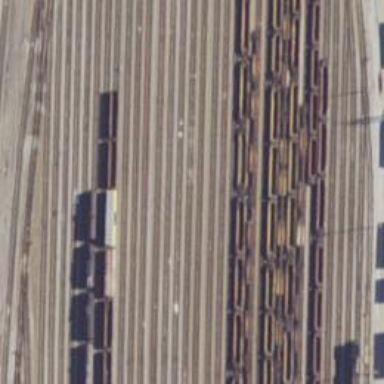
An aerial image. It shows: Railway yard used for servicing trains.